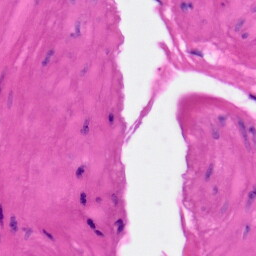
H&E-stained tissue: Skin